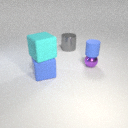
large gray metal cylinder behind large blue rubber cube